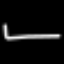
Label: pencil